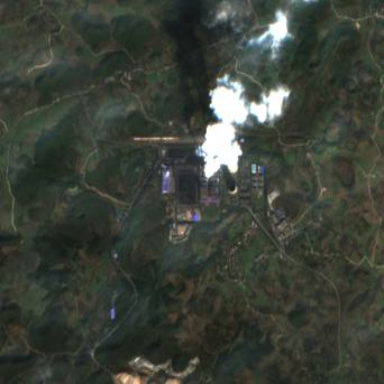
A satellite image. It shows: Industrial area with coal power plant.